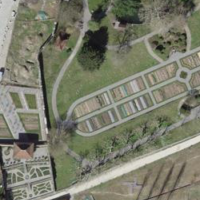
EUNIS habitat code: 53
Species observed at this site:
Juglans regia
Allium ursinum
Vicia sepium
Podarcis muralis
Salvia pratensis
Cymbalaria muralis
Filipendula ulmaria